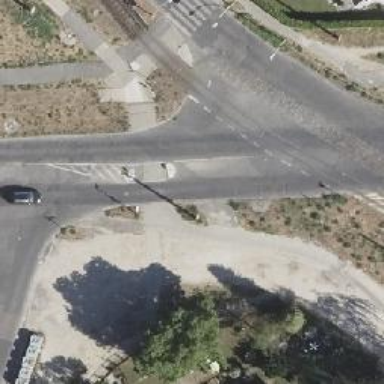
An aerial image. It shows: Unmarked crossing with pedestrian island.